Question: I am trying to implement a sticky footer with CSS using this: <URL> .
I have almost got it working, but when having floats in my content container, I find that the footer will overlap a bit of the content.
This is the markup:
'''
<div class="container" id="content-area">
<div class="module-content" id="mycontent">
<div class="menu">
<ul>
<li>
<a class="current-page" href="http://localhost/">1</a>
</li>
</ul>
</div>
<div class="module-content">
<div>
<p>Lorem ipsum dolor sit amet, consequat et metus, platea
posuere adipiscing porttitor dis amet ut. Turpis diam amet,
mollit commodo. Fusce vestibulum habitant, auctor vel ac
dui, nulla lacus hac, raesent euismod habitant eros massa
nulla. Justo dui, facilisis cras. Est ante maecenas
vehicula, etiam vestibulum mi lorem massa, sed nullam
suspendisse lectus ante purus gravida, iaculis urna pede
fermentum. Arcu id ligula arcu, erat vivamus quisque
quisque, tristique ipsum et. Sociis duis ut, morbi dolor
duis volutpat lacus viverra, scelerisque sodales sed, vel
nulla. Elit pede nullam ullamcorper consectetuer ac massa,
lobortis eget id dictumst et quis, nulla metus. Magnis id
id suscipit porttitor faucibus, felis commodo risus massa,
fusce tempus praesent aliquet sit vulputate tempor.</p>
</div>
</div>
</div>
</div>
<div class="container" id="footer">
<div class="container">
<p>Lorem ipsum dolor sit amet, consequat et metus, platea
posuere adipiscing porttitor dis amet ut. Turpis diam amet,
mollit commodo. Fusce vestibulum habitant, auctor vel ac dui,
nulla lacus hac,</p>
</div>
</div>
'''
And the CSS:
'''
html, body {
height: 100%;
}
#content-area {
min-height: 100%;
overflow: auto;
position: relative;
}
.container {
margin: 0 auto;
width: 985px;
}
#mycontent .menu {
float: left;
margin-right: 10px;
padding-top: 13px;
width: 100px;
}
#mycontent .module-content {
float: left;
width: 700px;
}
#footer {
color: red;
background: black;
opacity: 0.6;
height: 70px;
margin-top: -70px;
width: 100%;
clear: both;
}
'''
And a fiddle of the above: <URL>
And a picture of what's happening

Why is this happening and what are some ways to fix it? I tried adding a padding of '70px' to '#content-area', but it pushes the footer down by '70px' and doesn't stick to the buttom of the window anymore.
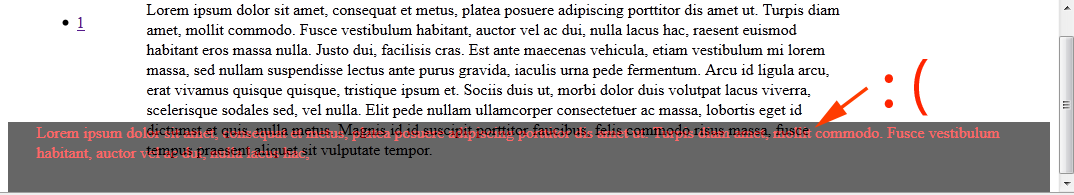
Answer: Fixed! 'overflow: auto' was assigned to the wrong element (it should be assigned to '.module-content') and 'module-content' should have a 'bottom-padding' with a height of the footer:
'''
html, body {
height: 100%;
}
#content-area {
min-height: 100%;
position: relative;
}
.container {
margin: 0 auto;
width: 985px;
}
#mycontent .menu {
float: left;
margin-right: 10px;
padding-top: 13px;
width: 100px;
}
#mycontent .module-content {
float: left;
width: 700px;
overflow: auto;
padding-bottom: 70px;
}
#footer {
color: red;
background: black;
opacity: 0.6;
height: 70px;
margin-top: -70px;
width: 100%;
clear: both;
}
'''